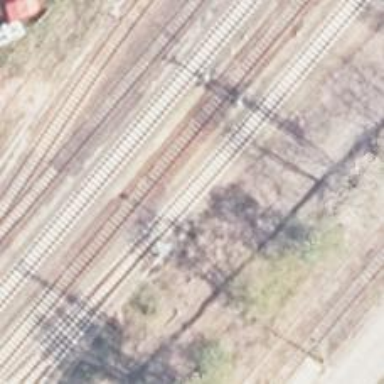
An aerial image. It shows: Railway switch.